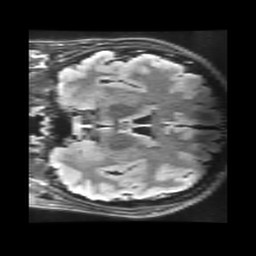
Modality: FLAIR
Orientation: coronal
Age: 21
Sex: female
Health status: healthy
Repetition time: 12 s
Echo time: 0.09782 s